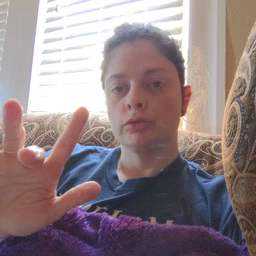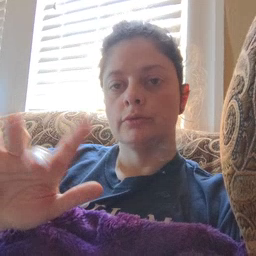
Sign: frog